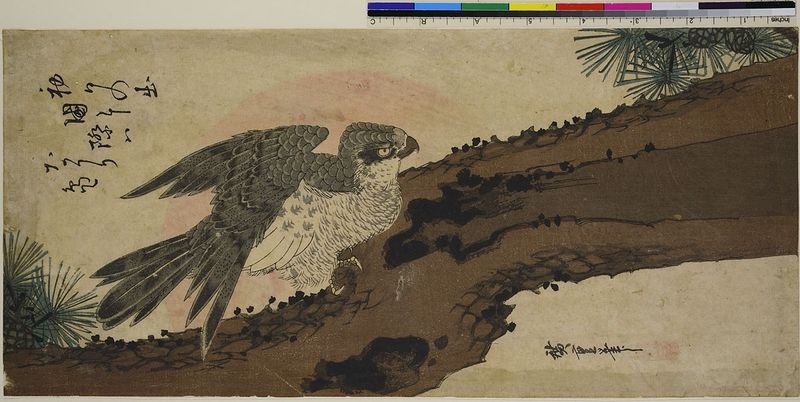
Künstler: Utagawa Hiroshige
Standort: Hamburg
Institution: Museum für Kunst und Gewerbe Hamburg
Schlagwörter: falke, vogel, weiß, landschaft, braun, weg, federn, sonne, auge, pflanze, holzschnitt, schrift, schnabel, druckgraphik, druckgrafik, zeit, farbholzschnitt, edo, reproduktionen, druckerzeugnisse, vögel